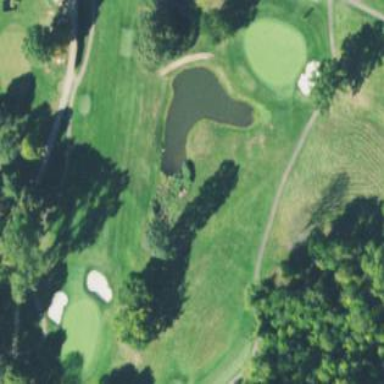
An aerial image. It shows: Scenic view of water hazard on golf course. The natural water feature adds beauty to the landscape.